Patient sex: M
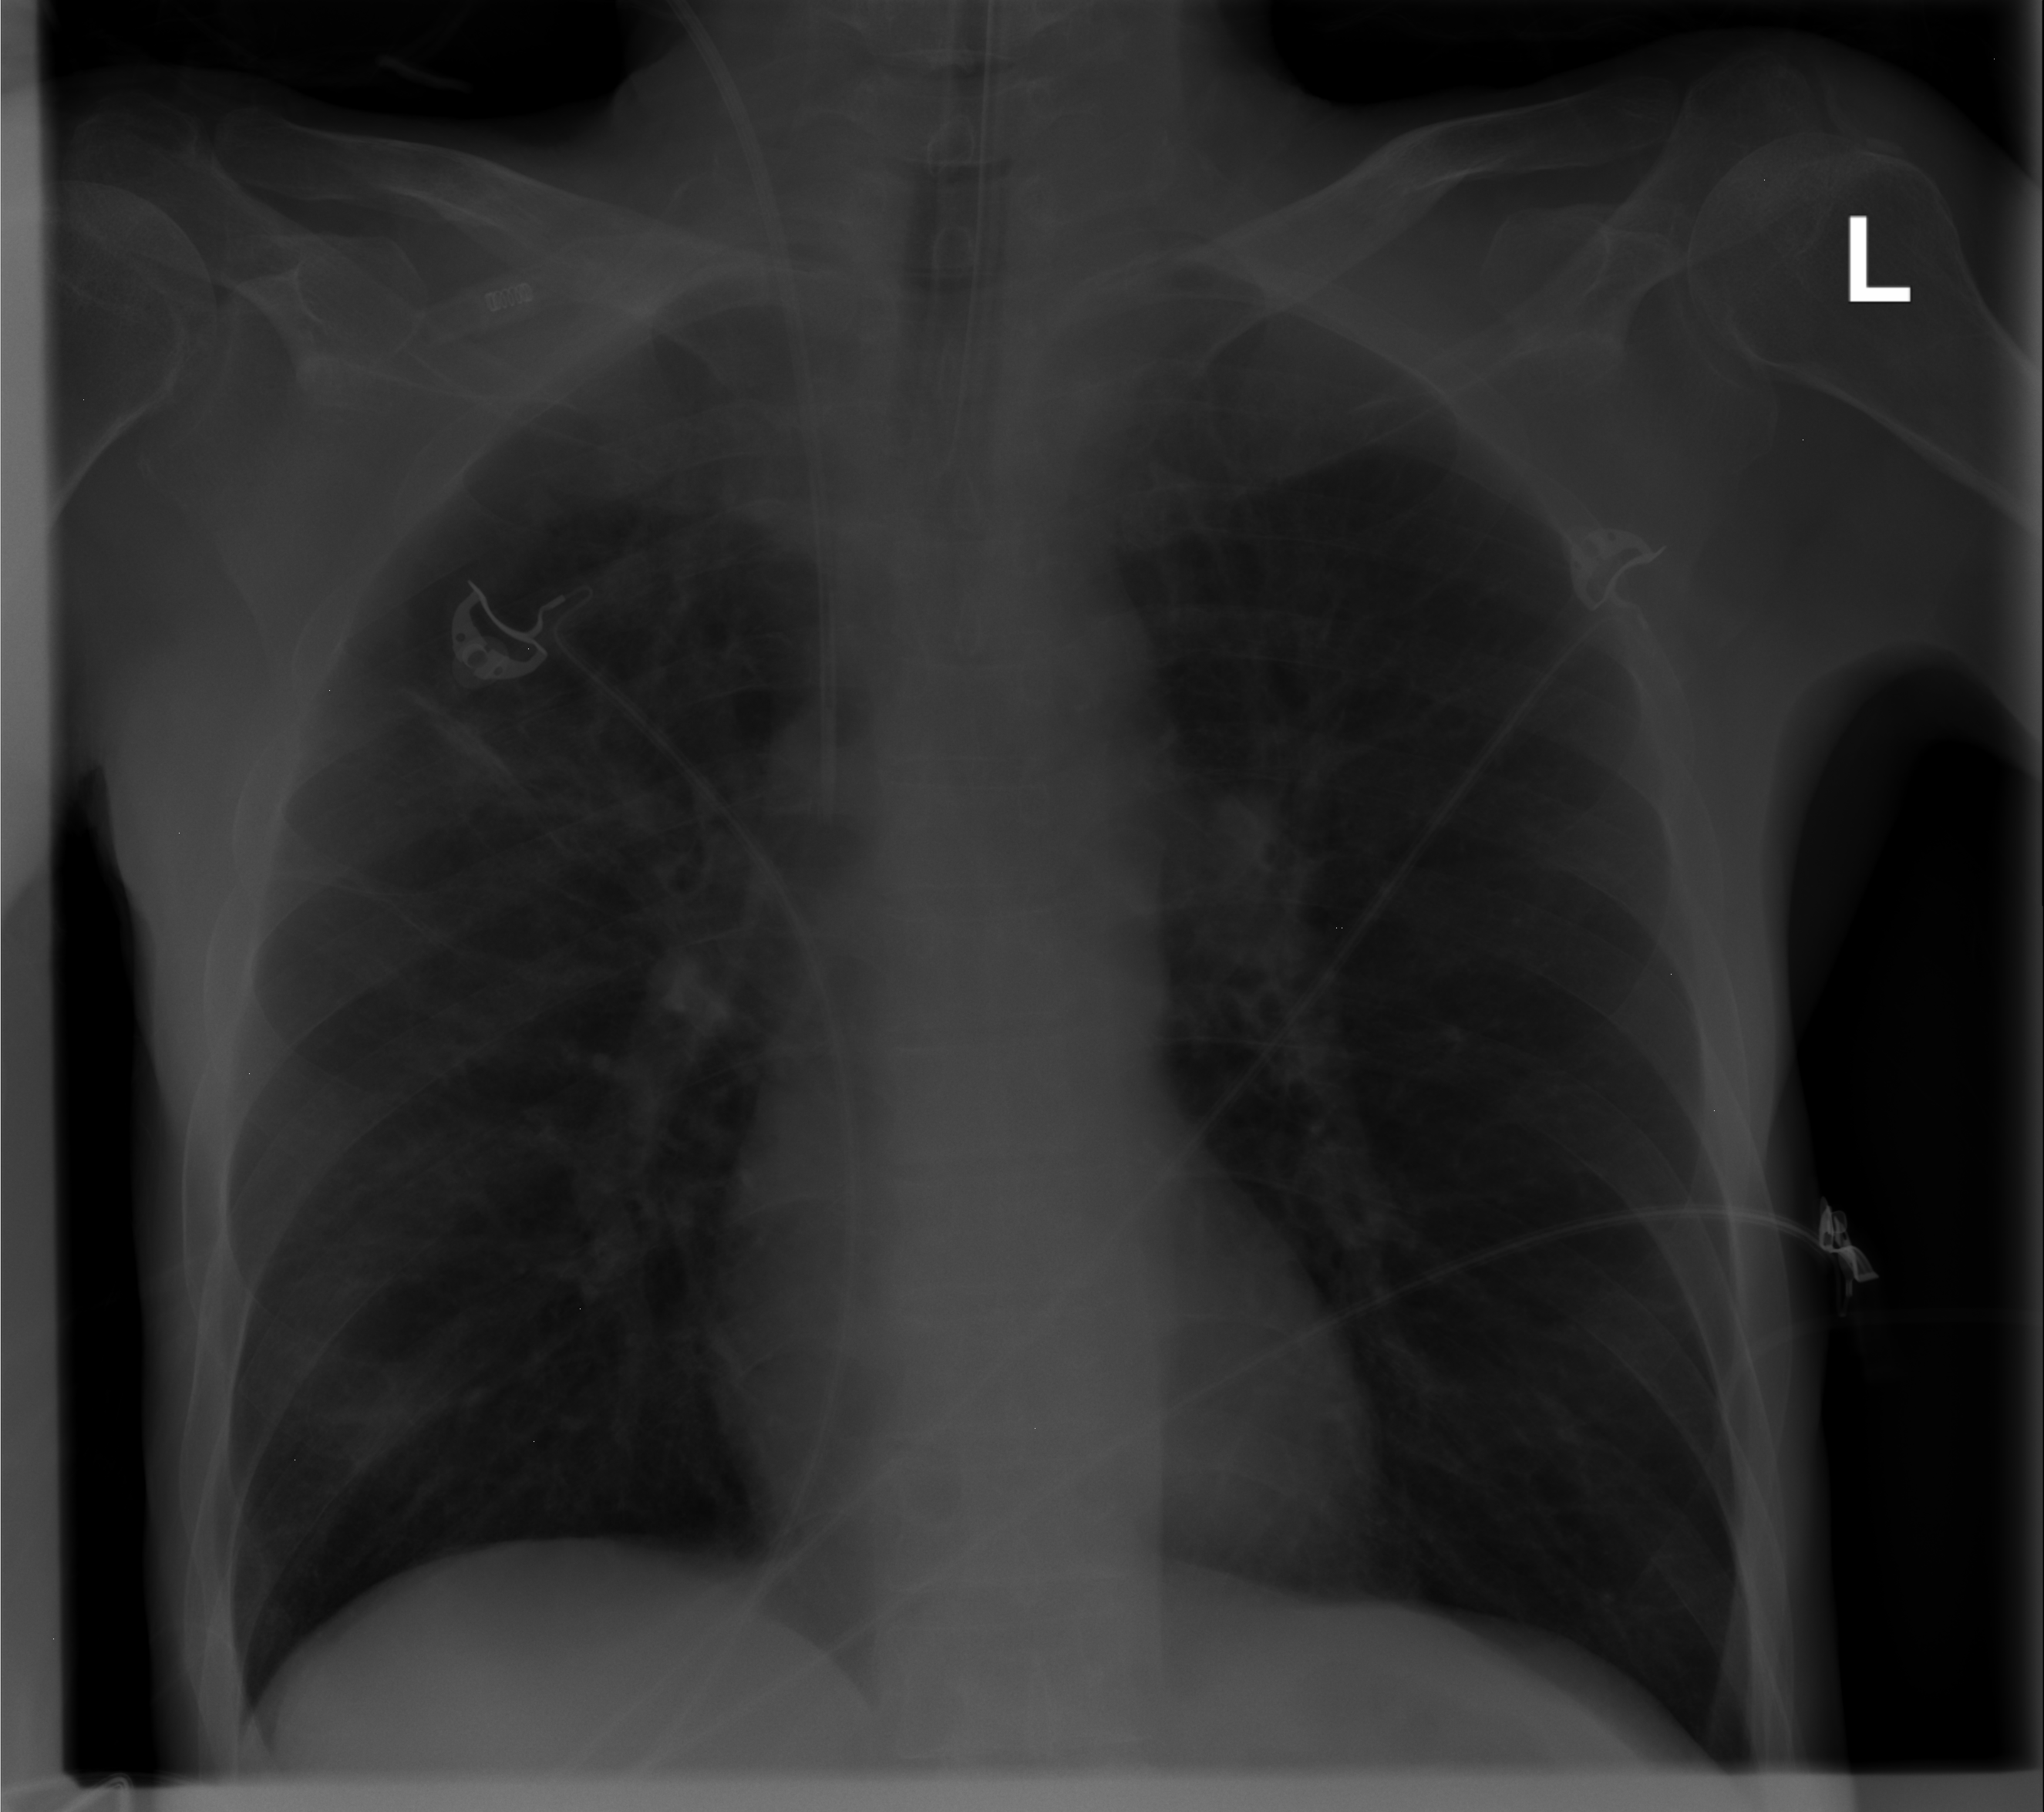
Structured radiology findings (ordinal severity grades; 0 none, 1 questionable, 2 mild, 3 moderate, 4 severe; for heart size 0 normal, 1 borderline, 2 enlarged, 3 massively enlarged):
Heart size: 0
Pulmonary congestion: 0
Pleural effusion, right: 0
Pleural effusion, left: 0
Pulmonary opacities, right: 2
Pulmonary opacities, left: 0
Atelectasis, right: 0
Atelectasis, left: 0